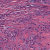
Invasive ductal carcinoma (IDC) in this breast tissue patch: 1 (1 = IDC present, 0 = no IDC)